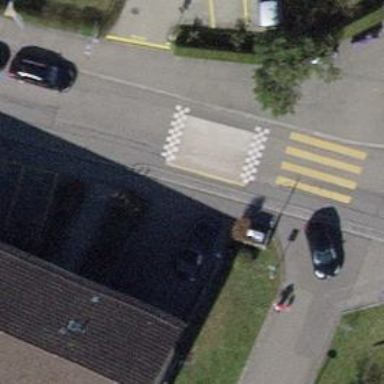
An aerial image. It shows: Traffic cushion.